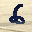
Label: 6